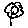
Label: flower